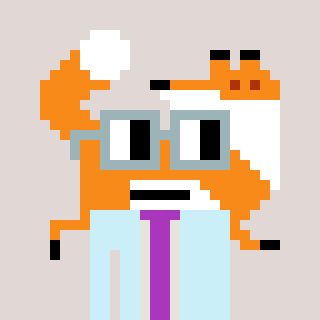
a pixel art character with square dark gray glasses, a fox-shaped head and a cold-colored body on a warm background